Question: I'm stumped; does the ff. method intend to return 'true' if a 'LatLng' is within a 'LatLngBounds' or does it only return 'true' if the 'LatLng' is part of the boundary set by 'including'?
<URL>
So far my tests are counterproductive; it returns true even if the 'LatLng' is outside the 'LatLngBounds'.
'''
LatLngBounds latLngBounds = // Get the boundaries of a location
LatLng target = cameraPosition.target; // returns the center of the camera
if (!latLngBounds.contains(target)) {
// do processes
}
'''
What I do is I display a 'Toast' message if the camera is panned outside the 'Polygon' (I also log it) but apparently, I have to scroll way away from the 'Polygon' for it to show.
I use 'Polygon.getPoints' as my 'LatLngBounds'

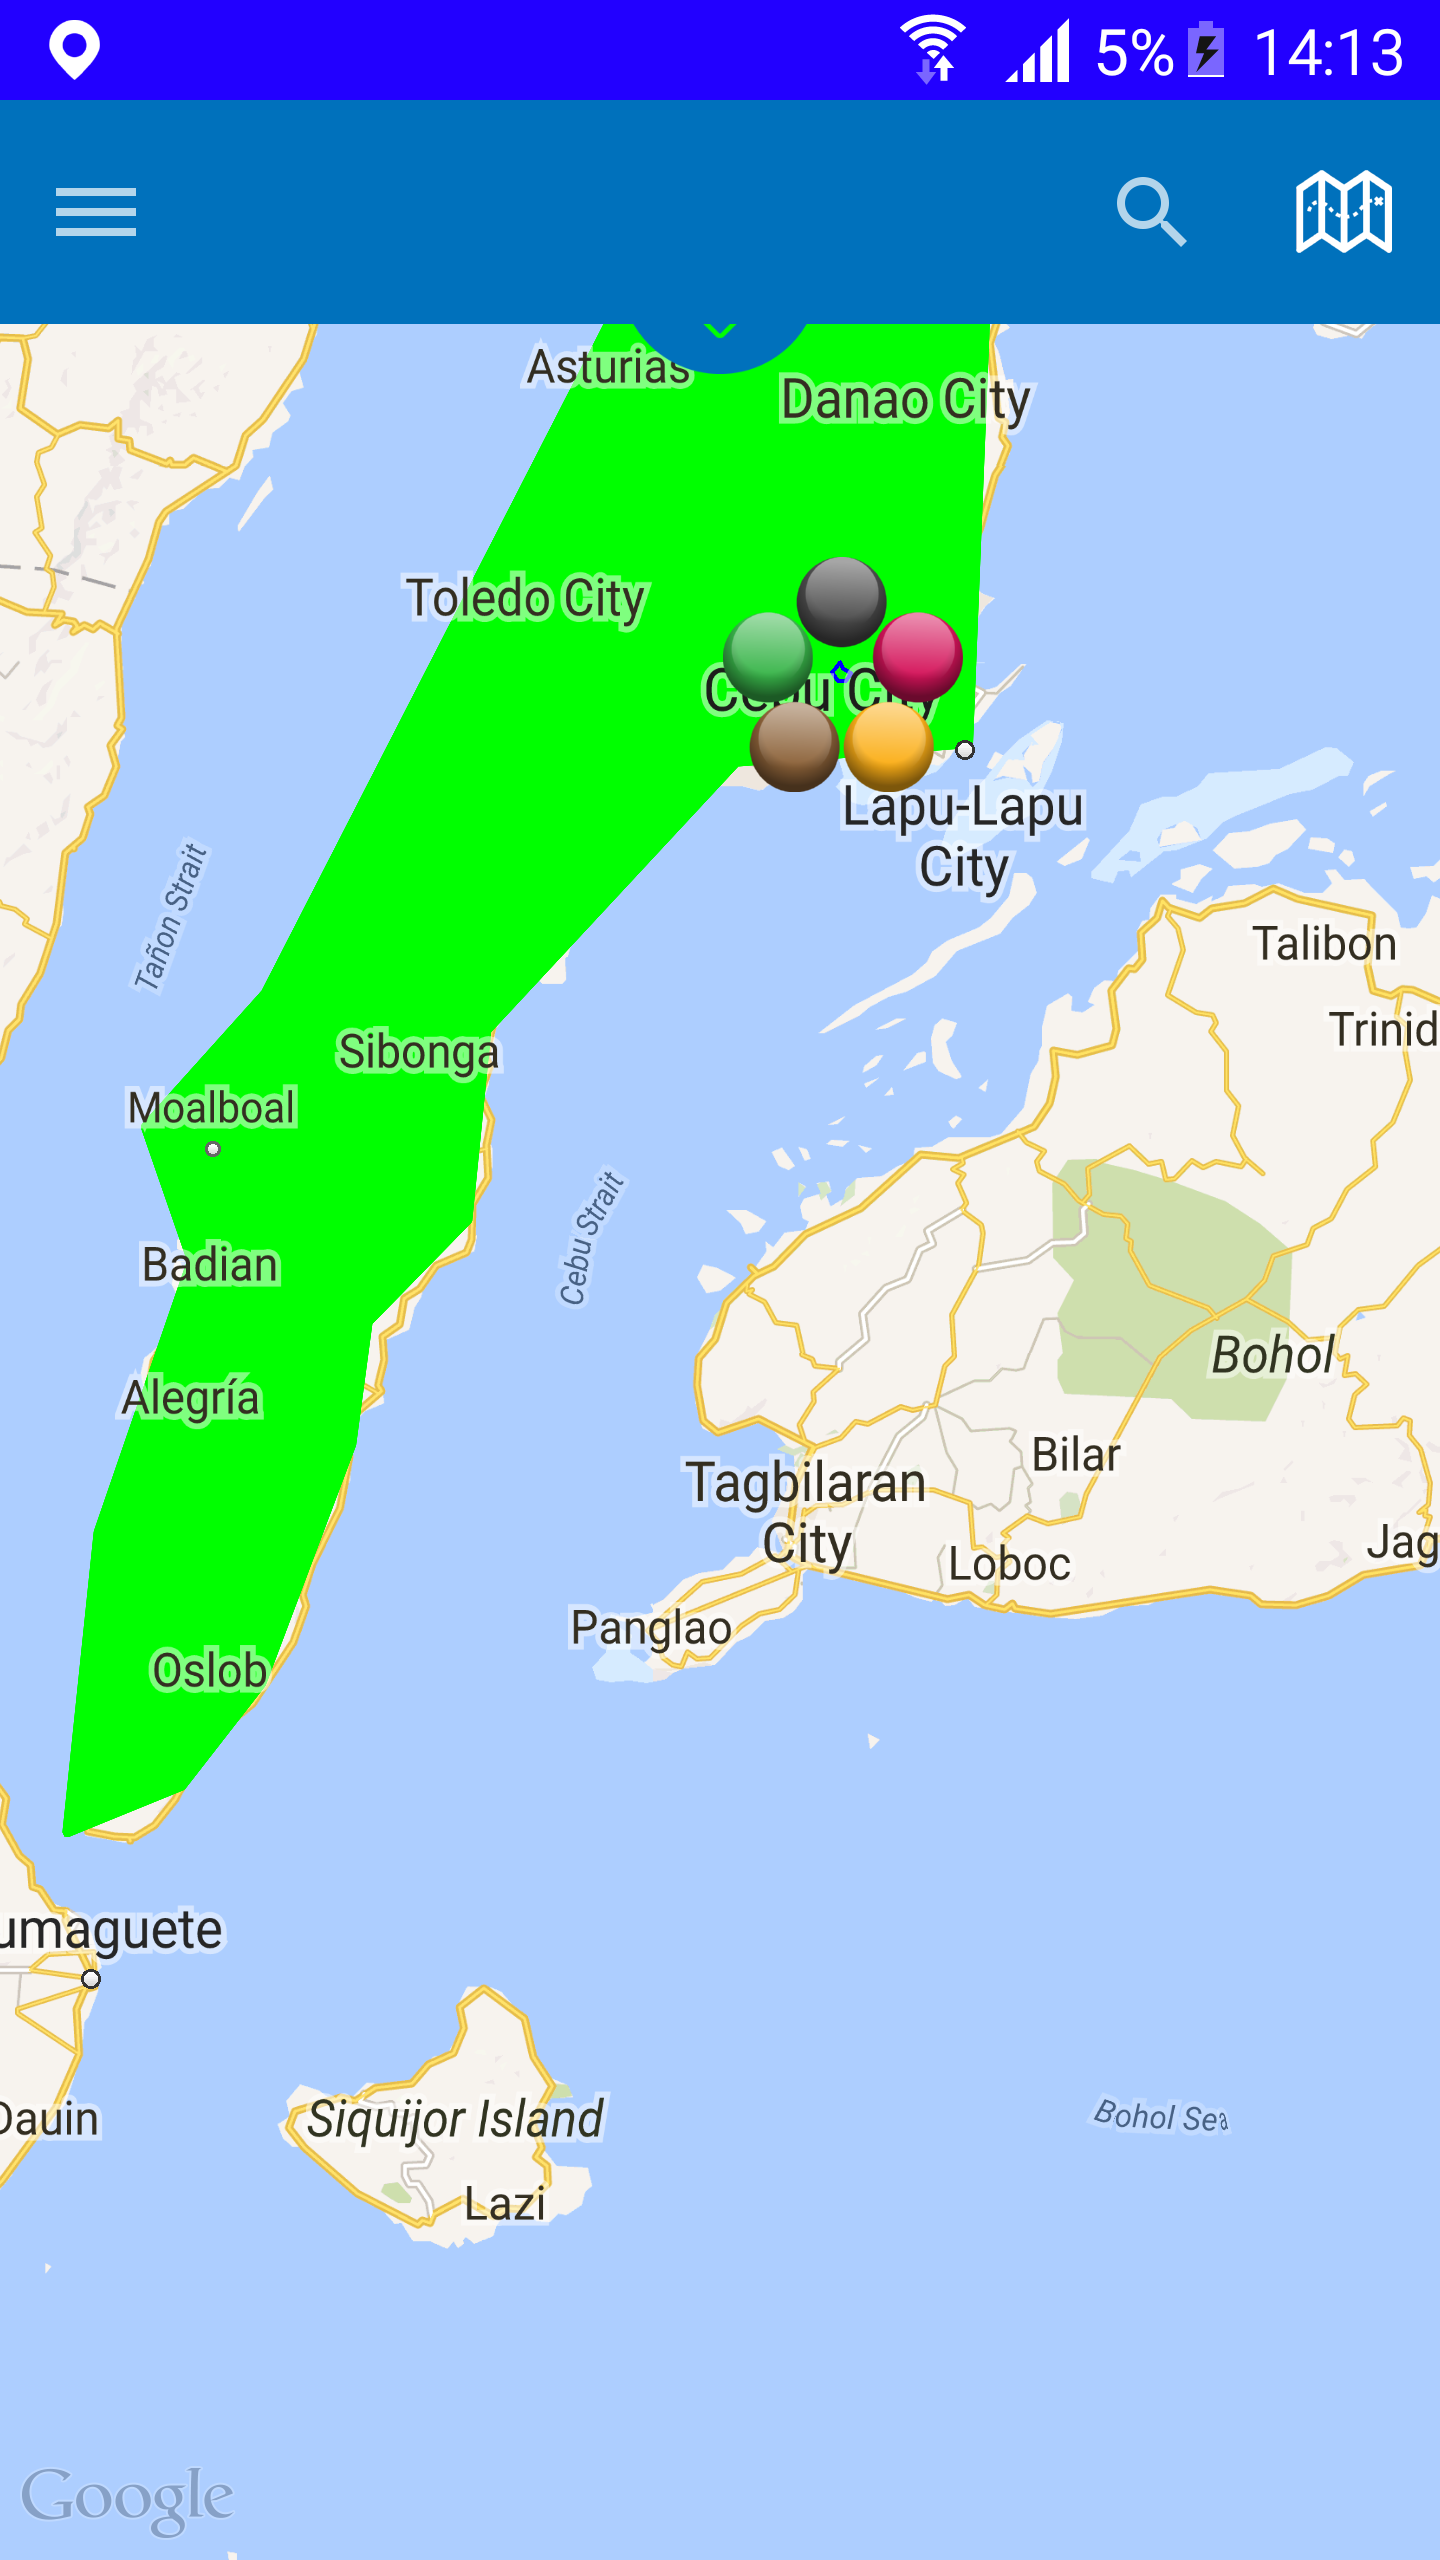
Answer: I just did a simple test, and the 'contains()' method will return true for any point within the bounds, and will return false for what it considers points outside of the bounds.
I used an extreme example, with bounds set for the country of Australia, and tested with a point inside Australia, and a point in San Francisco.
The bounds:
'''
private LatLngBounds AUSTRALIA = new LatLngBounds(
new LatLng(-44, 113), new LatLng(-10, 154));
'''
First test, with point within Australia:
'''
if (AUSTRALIA.contains(new LatLng(-31.693598,147.843026))){
Toast.makeText(MapsActivity.this, "inside bounds", Toast.LENGTH_LONG).show();
}
else{
Toast.makeText(MapsActivity.this, "outside bounds", Toast.LENGTH_LONG).show();
}
'''
Result:

Then, tested with a point in San Francisco:
'''
if (AUSTRALIA.contains(new LatLng(37.<PHONE>,-<PHONE>))){
Toast.makeText(MapsActivity.this, "inside bounds", Toast.LENGTH_LONG).show();
}
else{
Toast.makeText(MapsActivity.this, "outside bounds", Toast.LENGTH_LONG).show();
}
'''
Result:

So, it looks like it's working as expected given a clear cut example.
The question is how far outside of the bounds you need to be in order for the 'contains()' method to return false.
For this test I didn't make any calls to 'including()', so presumably the 'contains()' method would return true based on the description in the documentation:
> Creates a new bounds based on a southwest and a northeast corner.The bounds conceptually includes all points where:the latitude is in the range [northeast.latitude, southwest.latitude];
the longitude is in the range [southwest.longtitude,
northeast.longitude] if southwest.longtitude <= northeast.longitude;
and the longitude is in the range [southwest.longitude, 180) [-180,
northeast.longitude] if southwest.longtitude > northeast.longitude.
If the bounds are modified by calls to 'including()', the documentation states that the bounds will be modified like so:
> Returns a new LatLngBounds that extends this LatLngBounds to include
the given LatLng. This will return the smallest LatLngBounds that
contains both this and the extra point.In particular, it will consider extending the bounds both in the
eastward and westward directions (one of which may cross the
antimeridian) and choose the smaller of the two. In the case that both
directions result in a LatLngBounds of the same size, this will extend
it in the eastward direction.